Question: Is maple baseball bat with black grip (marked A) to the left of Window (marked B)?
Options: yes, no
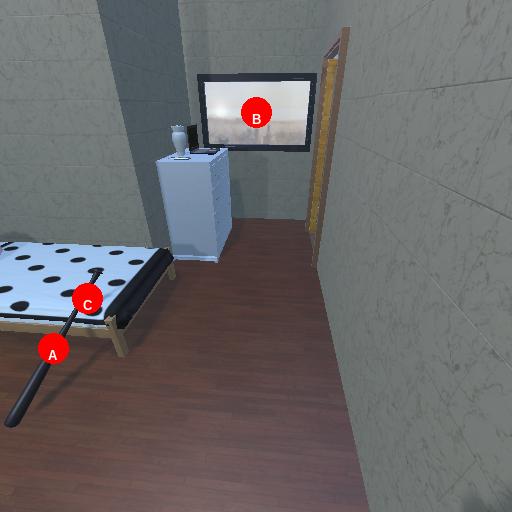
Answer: yes